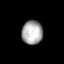
Tissue: lung
Cell type: T cells
Senescence score: 0.1979
Nuclear area (px): 486
Mean DAPI intensity: 169.934